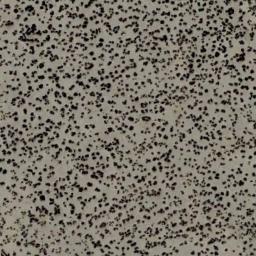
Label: chaparral